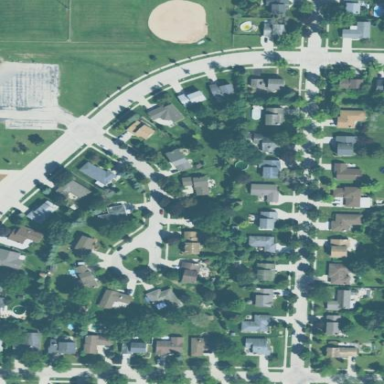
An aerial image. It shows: Residential area within neighborhood.